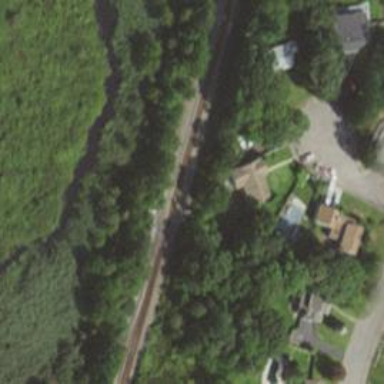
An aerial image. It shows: Junction on the railway.